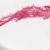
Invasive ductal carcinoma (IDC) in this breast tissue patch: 0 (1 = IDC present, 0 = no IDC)